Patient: sex F, age 48
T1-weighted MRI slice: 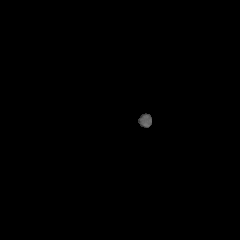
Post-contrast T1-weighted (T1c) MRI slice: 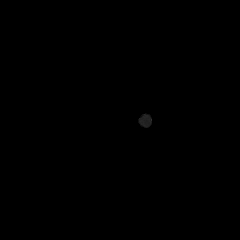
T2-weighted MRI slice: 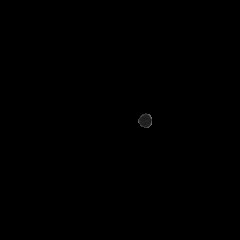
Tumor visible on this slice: no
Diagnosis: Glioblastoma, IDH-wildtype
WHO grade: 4